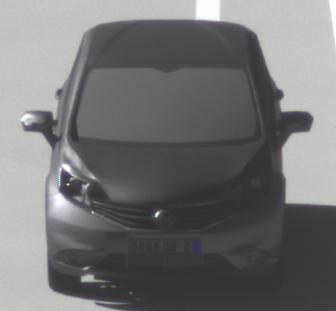
Make: Nissan
Model: Note 1.2
Detailed model: Note (E12) (10/13 - 12/16)
Model produced from: 2013/10
Model produced until: 2015/09
Doors: 5
Color: gray
Road condition: dry road
Daytime: morning or afternoon
Contrast: high contrast